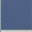
Piece: xx